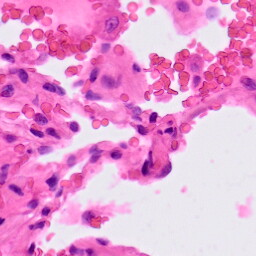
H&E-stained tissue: Lung